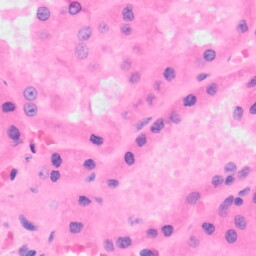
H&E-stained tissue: Kidney